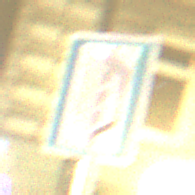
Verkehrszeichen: NothalteUndPannenbucht
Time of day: Night
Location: Outdoor (Urban)
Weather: Clear
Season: NotSpecified
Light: Artificial